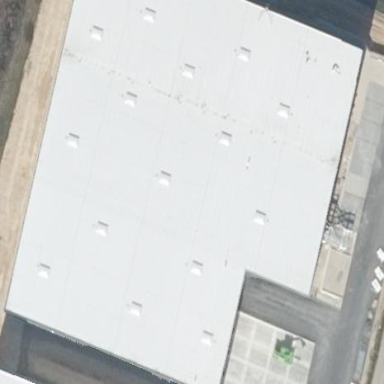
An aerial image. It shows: Warehouse building with flat grey roof.